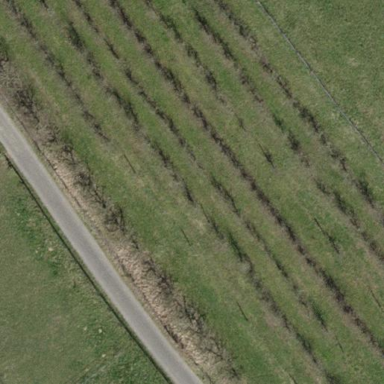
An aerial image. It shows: Orchard.